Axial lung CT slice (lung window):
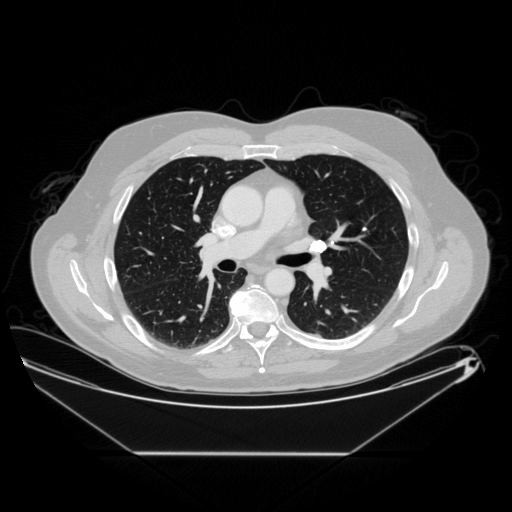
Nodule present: no